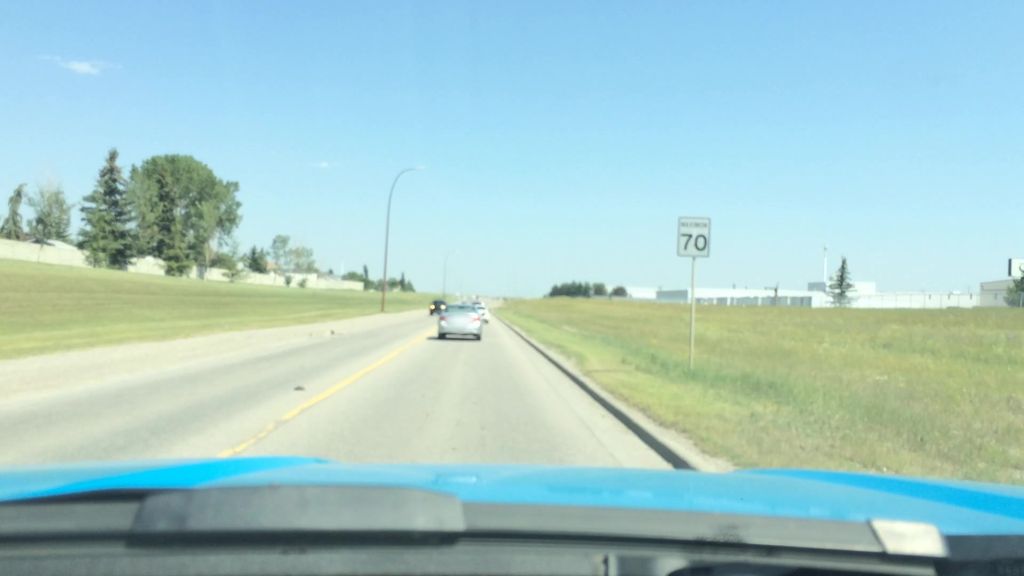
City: calgary